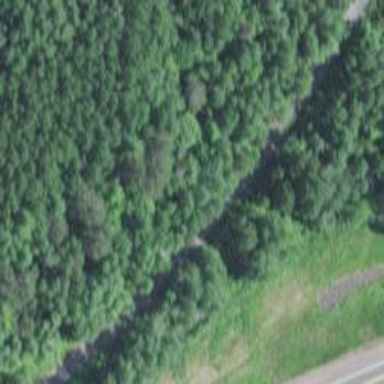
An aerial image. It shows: Abandoned railway adjacent to well-maintained path.